Field crop: tomato
Growth stage: 1
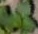
Species: solanum